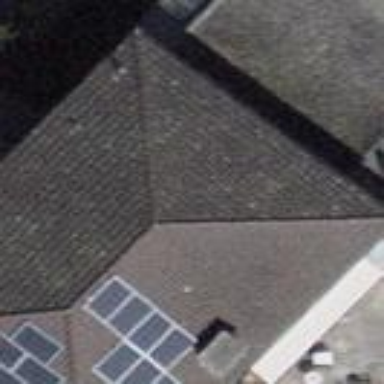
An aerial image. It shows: Building with tiled roof.